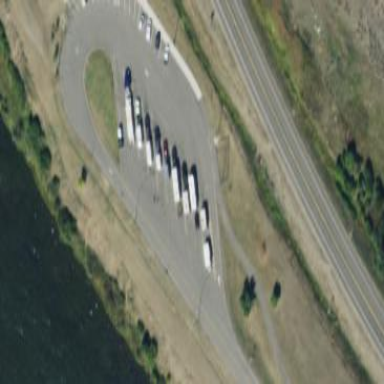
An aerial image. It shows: Rest area on the road.